Question: I tried the various answers from the other questions posted on stack overflow, but haven't found any luck yet in positioning the tip arrow of the bootstrap popover.
html:
'''
<input type = "text" id="account_create"/>
'''
js:
'''
$('.popover').css({
'top': $('#account_create').offset().top + 'px',
'left': $('#account_create').offset().left +'px'
}).fadeIn(300);
'''
The above code for inlining the popover with the text field. however this is what im getting:

Ideally i would want to align the popover and the arrow next to the text field ( the first one), but it constantly keeps jumping next to the second text field.
Any ideas, suggestions on how this can be achieved??
Thanks~
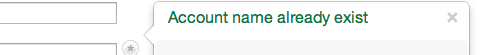
Answer: Simply place both the input field and popover in the same div and give that div position relative and the popover position absolute then left 0
'''
<div class="parent">
<input>
<div class="popover"></div>
</div>
.parent {
position: relative:
}
.popover {
position: absolute;
left: 0;
}
'''